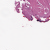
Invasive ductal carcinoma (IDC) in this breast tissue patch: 0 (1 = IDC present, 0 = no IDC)